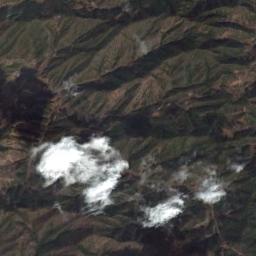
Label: cloud